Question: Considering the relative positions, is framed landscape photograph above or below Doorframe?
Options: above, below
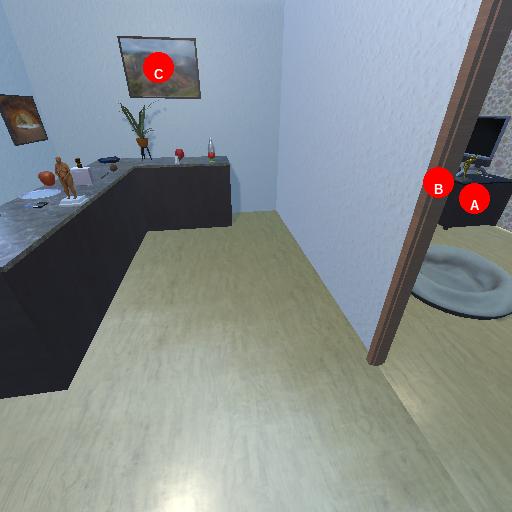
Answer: above